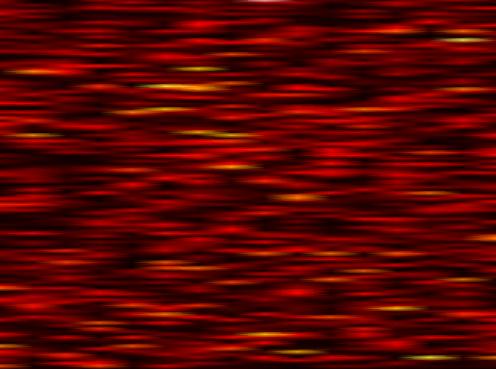
Label: OFDM